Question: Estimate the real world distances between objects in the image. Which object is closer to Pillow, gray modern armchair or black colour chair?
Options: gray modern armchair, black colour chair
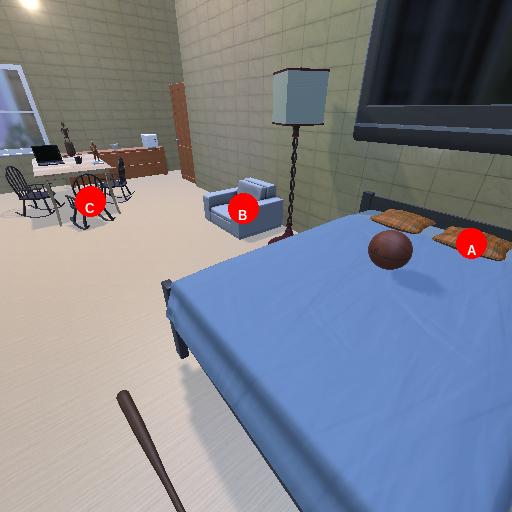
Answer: gray modern armchair